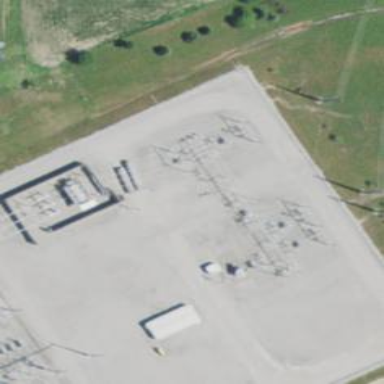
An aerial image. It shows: Power tower.